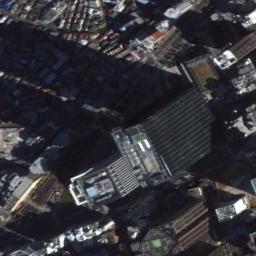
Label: commercial_area